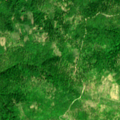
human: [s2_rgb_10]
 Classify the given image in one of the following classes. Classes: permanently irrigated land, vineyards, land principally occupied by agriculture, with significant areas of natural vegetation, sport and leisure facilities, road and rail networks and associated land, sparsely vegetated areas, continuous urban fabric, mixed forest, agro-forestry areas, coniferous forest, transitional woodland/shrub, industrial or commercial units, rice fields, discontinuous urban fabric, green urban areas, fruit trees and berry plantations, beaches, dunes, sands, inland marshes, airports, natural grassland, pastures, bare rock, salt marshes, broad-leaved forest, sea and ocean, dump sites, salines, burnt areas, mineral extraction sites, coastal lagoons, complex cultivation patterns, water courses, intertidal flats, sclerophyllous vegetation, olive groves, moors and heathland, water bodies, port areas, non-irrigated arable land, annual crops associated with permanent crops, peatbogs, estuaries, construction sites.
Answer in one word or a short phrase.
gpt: broad-leaved forest, transitional woodland/shrub